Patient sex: F
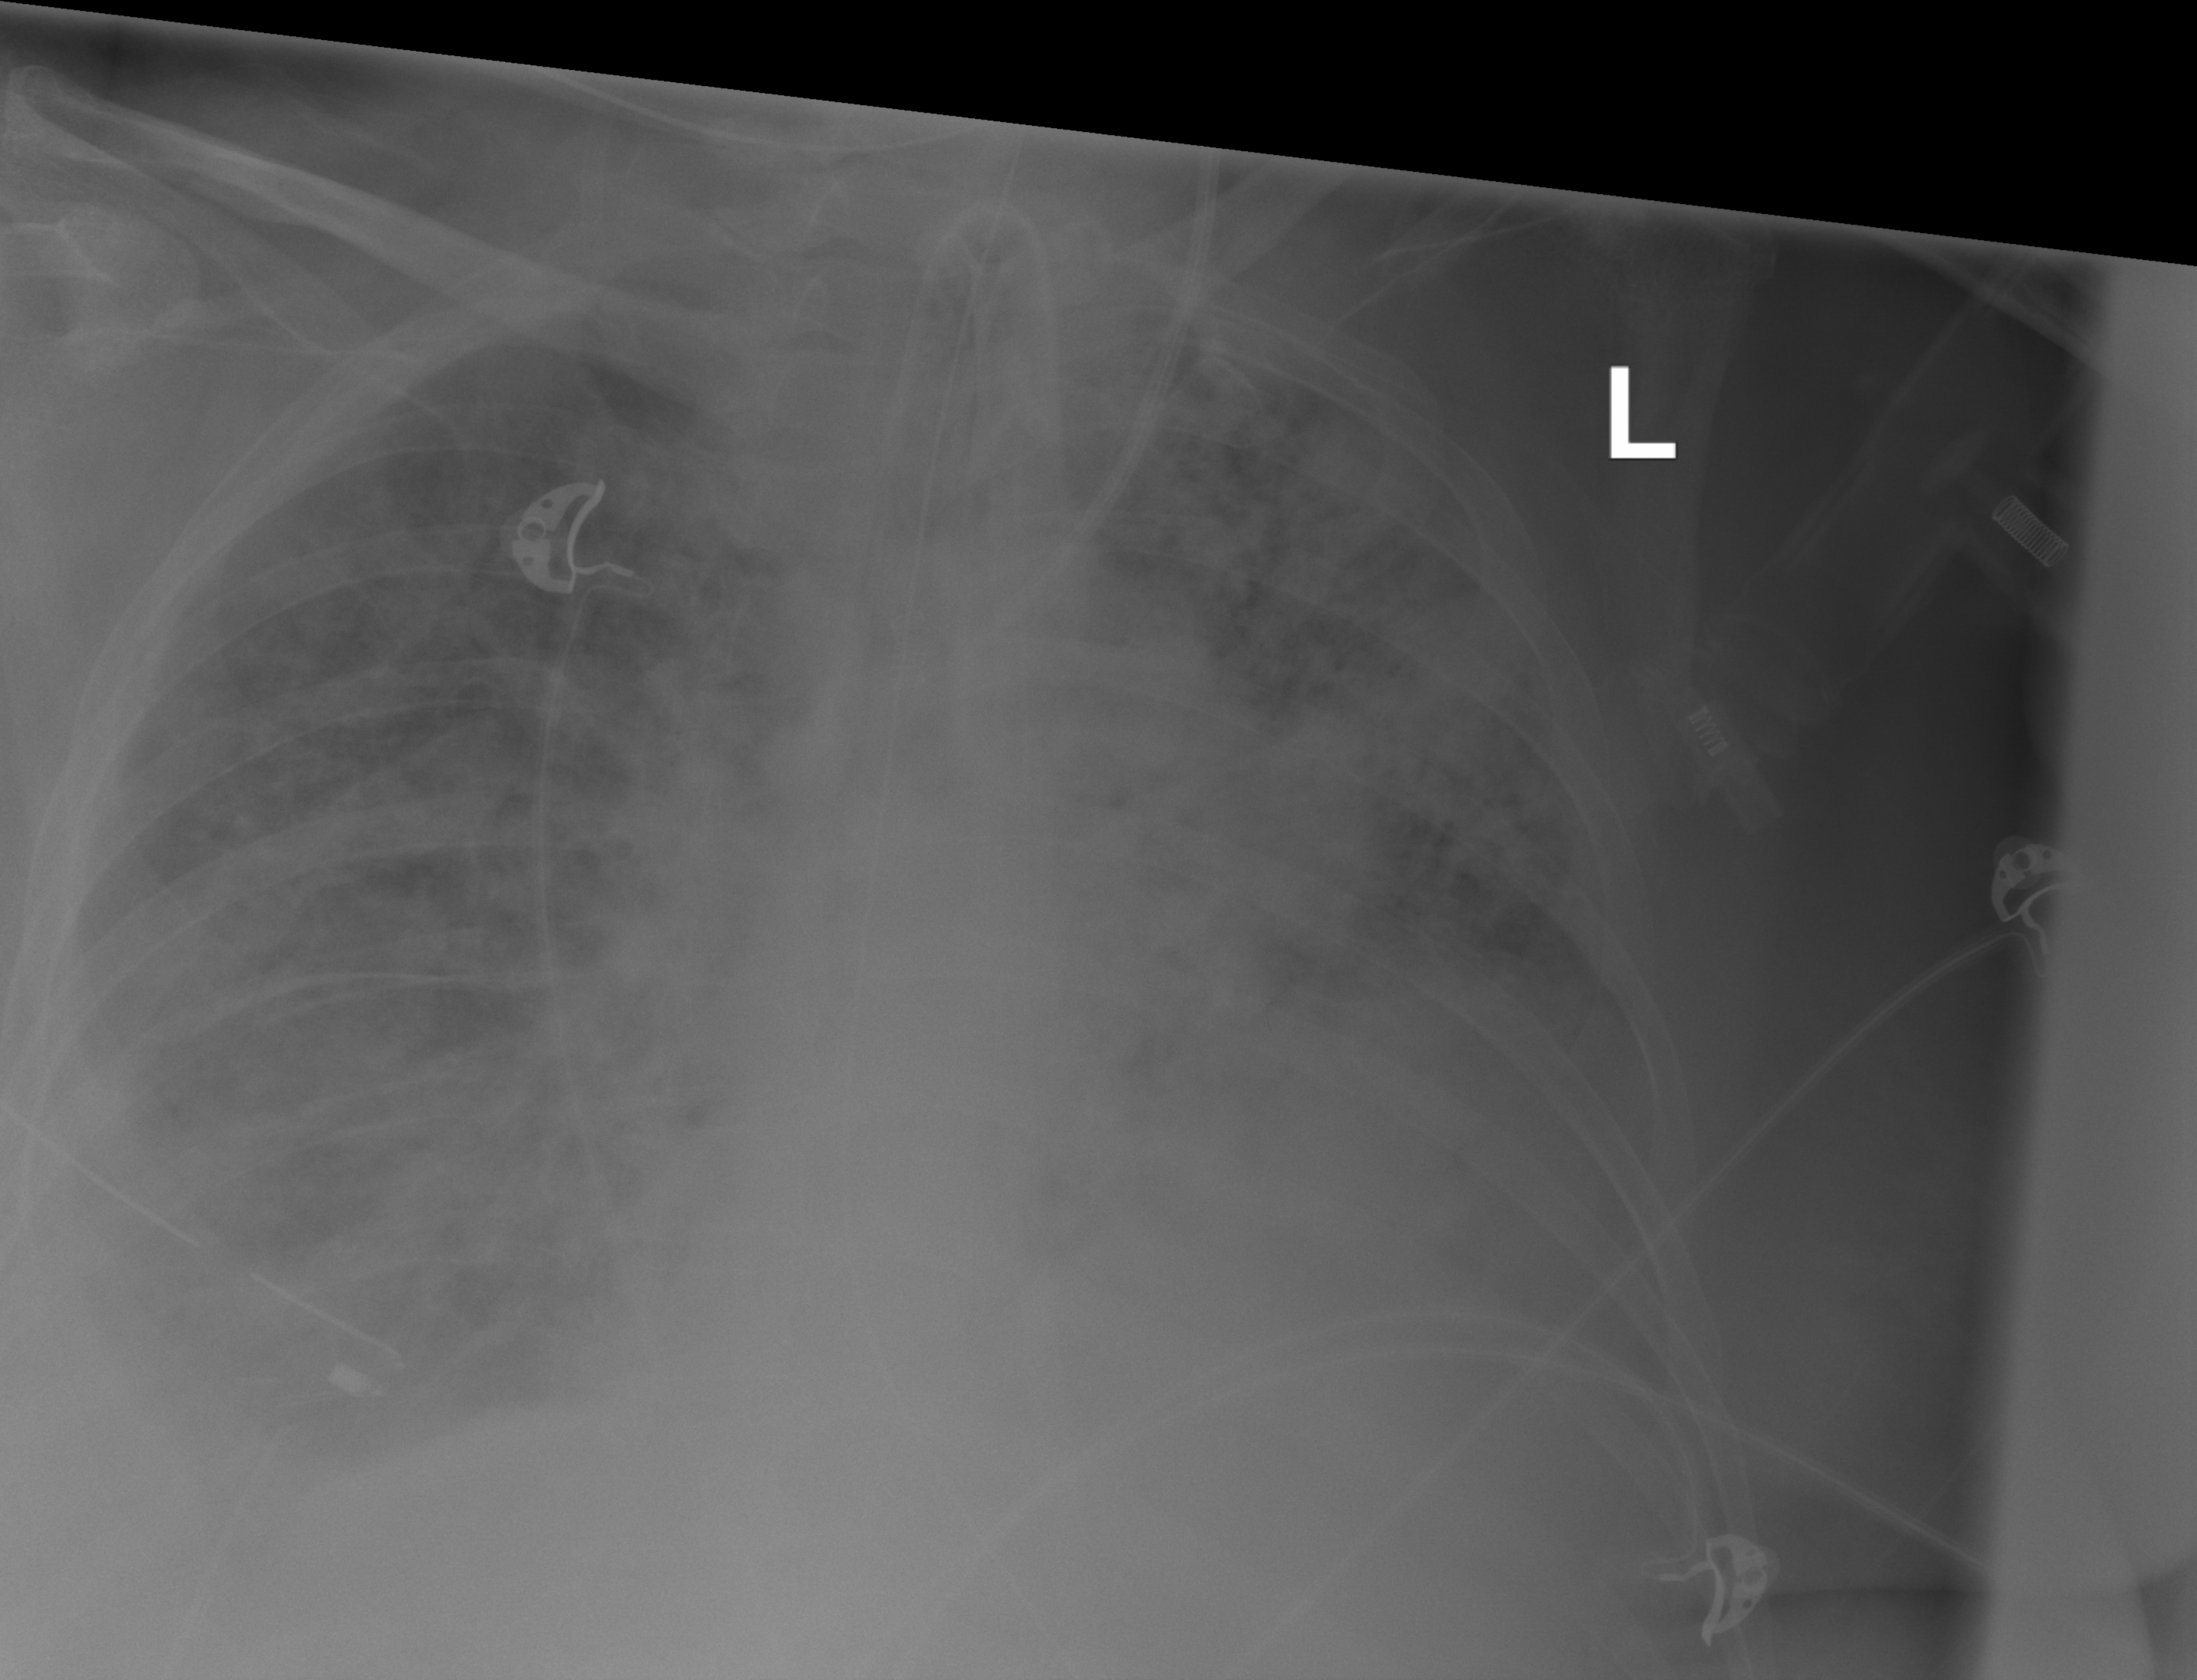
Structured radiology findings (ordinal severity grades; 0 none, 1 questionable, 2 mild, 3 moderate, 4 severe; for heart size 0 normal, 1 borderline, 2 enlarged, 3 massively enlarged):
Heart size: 2
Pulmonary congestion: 2
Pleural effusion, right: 2
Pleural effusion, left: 3
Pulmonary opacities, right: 4
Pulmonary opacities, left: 4
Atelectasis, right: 3
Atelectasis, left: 3